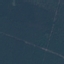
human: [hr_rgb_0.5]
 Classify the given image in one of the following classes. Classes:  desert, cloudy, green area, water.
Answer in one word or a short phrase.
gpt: green area